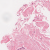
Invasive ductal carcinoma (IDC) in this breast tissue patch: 0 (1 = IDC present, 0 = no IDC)